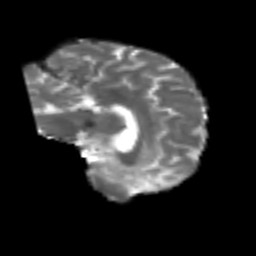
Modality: T2w
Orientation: sagittal
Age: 63
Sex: female
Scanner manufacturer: siemens
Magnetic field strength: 3 T
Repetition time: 4.987 s
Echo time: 0.0792 s